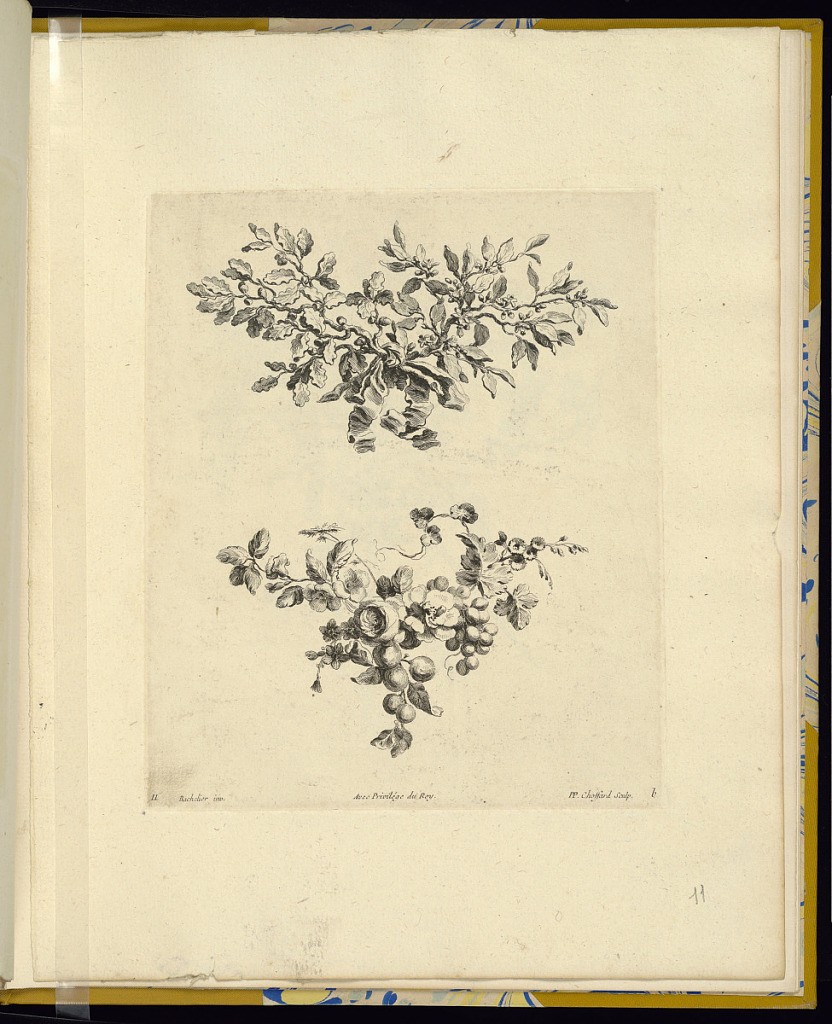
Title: Two Floral Tailpieces or Fleurons
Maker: Jean-Jacques Bachelier, French, 1724 - 1806
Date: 1762
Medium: Etching on laid paper
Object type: Print
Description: Fifth plate from the second series of tailpieces and fleurons originally designed for the 1755-1759 four-volume edition of the Fables de La Fontaine. Two fleurons or tailpieces, one above the other, made of flowers, fruit, leaves, ribbons, and branches. The plate is numbered and signed.